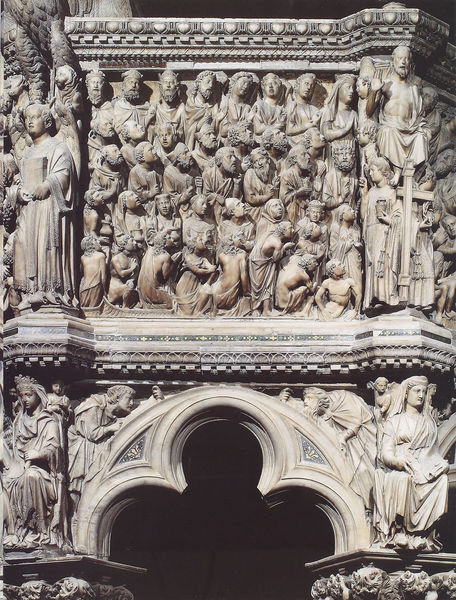
Titel: Kanzel des Doms in Siena
Künstler: Niccolò Pisano
Standort: Siena, Dom (EU - I - Toskana)
Schlagwörter: hand, mann, frauen, menschen, sitzen, fenster, männer, bart, bärte, wand, falten, sehen, stein, kirche, figur, gotik, skulptur, bogen, giebel, figuren, könig, stuck, durchgang, steinmetz, tor, eingang, buch, kreuz, religion, sims, jesus, jüngstes gericht, romanik, predigt, könige, heilige, erhobene hand, freske, rlief, steinbildhauerei, kirchce